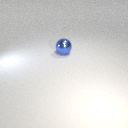
large blue metal sphere